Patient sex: F
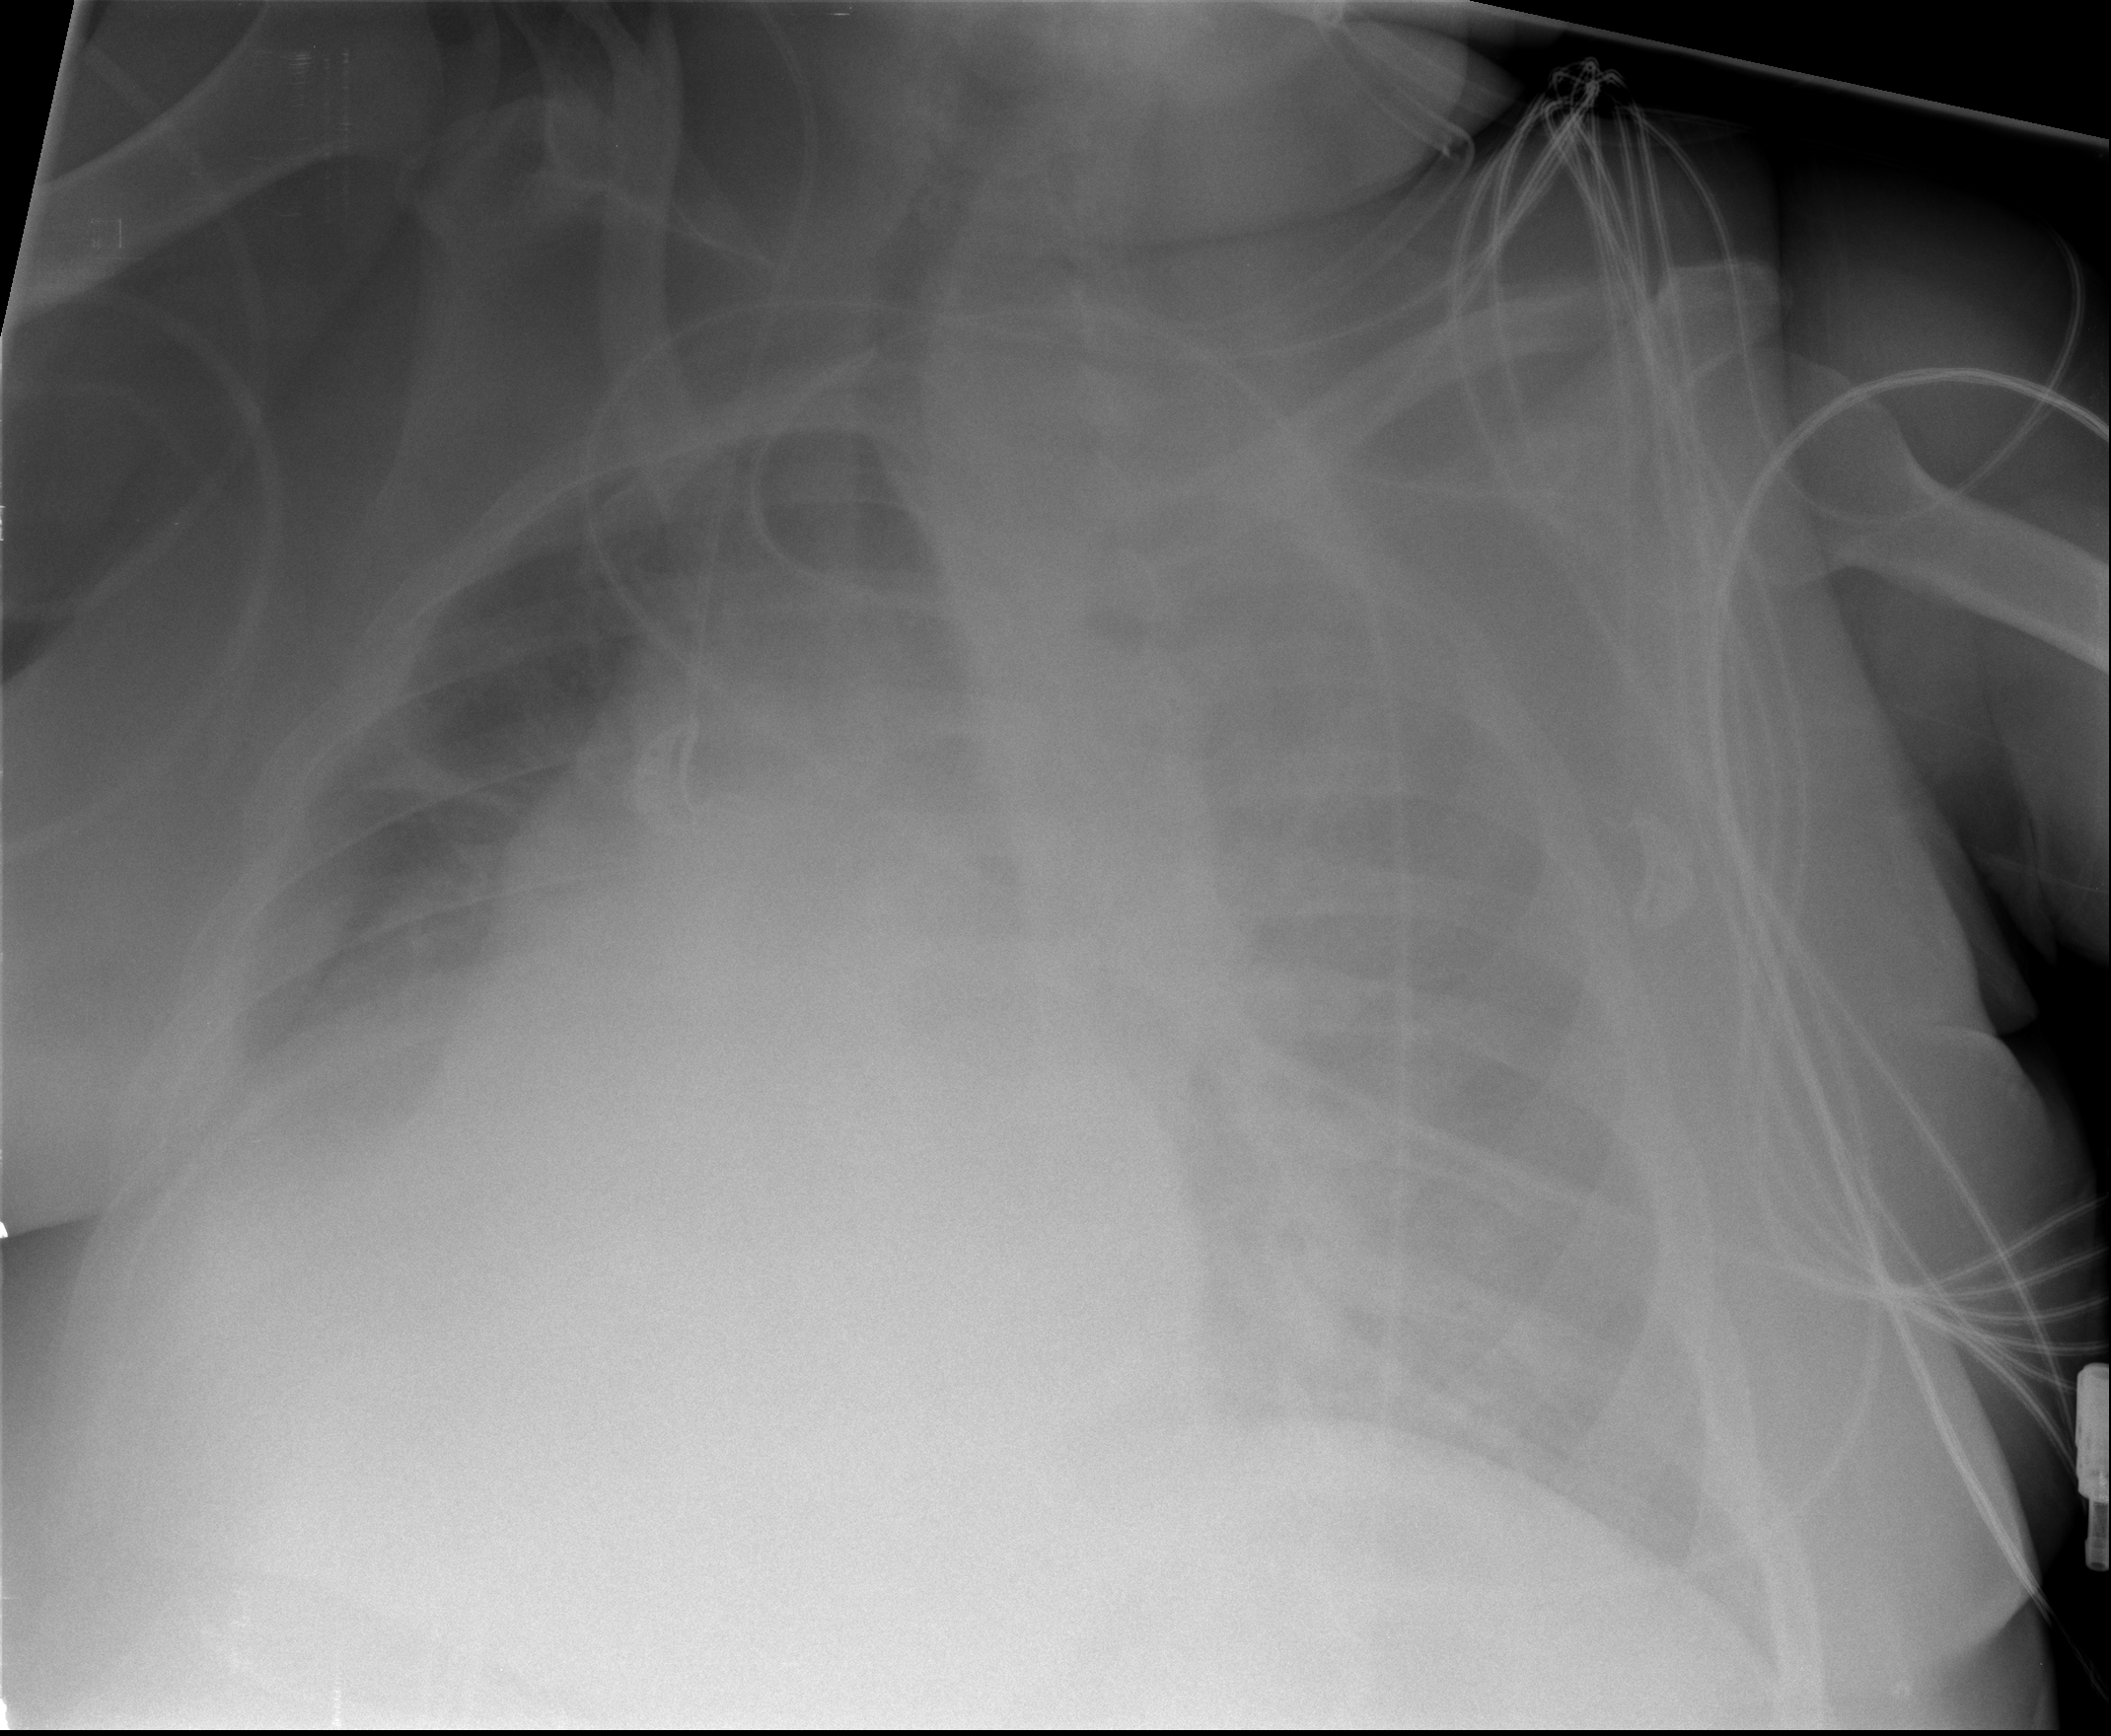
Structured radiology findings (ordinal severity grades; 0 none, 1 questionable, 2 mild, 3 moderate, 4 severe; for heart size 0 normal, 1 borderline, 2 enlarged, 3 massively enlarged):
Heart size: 2
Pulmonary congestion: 1
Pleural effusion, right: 2
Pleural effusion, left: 2
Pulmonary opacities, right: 0
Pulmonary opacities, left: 0
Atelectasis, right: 2
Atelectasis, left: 2